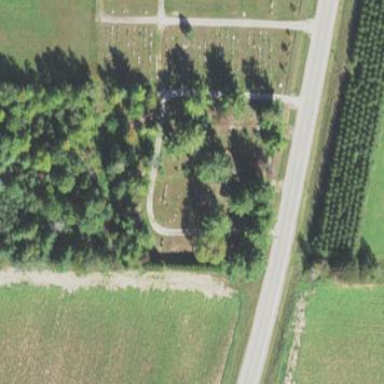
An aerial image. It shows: Cemetery.